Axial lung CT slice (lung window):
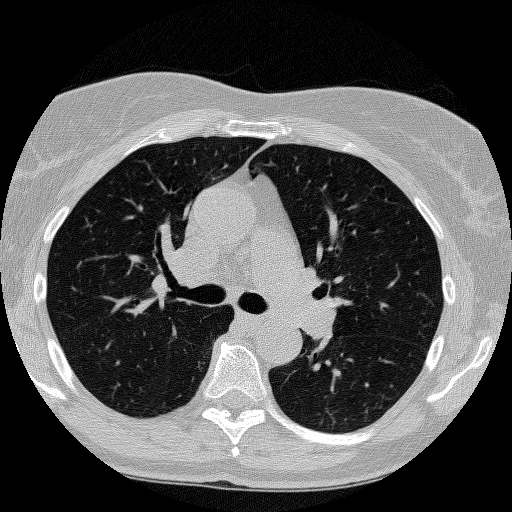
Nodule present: no